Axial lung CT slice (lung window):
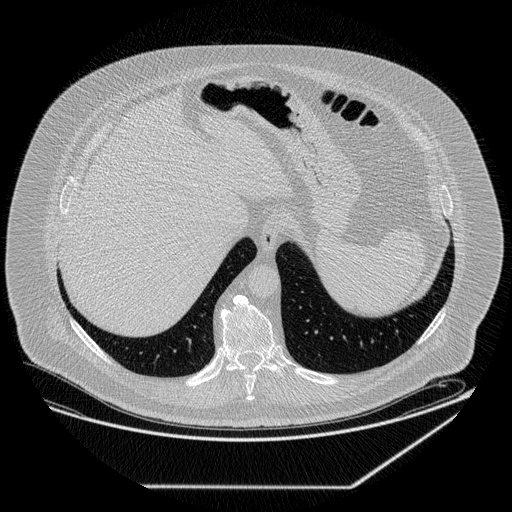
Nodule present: no